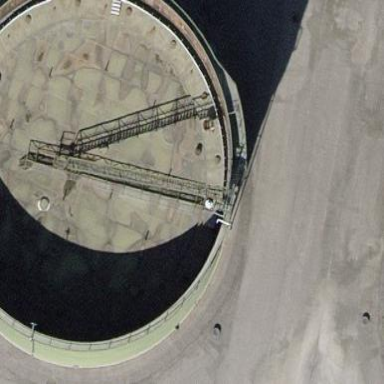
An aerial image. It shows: Industrial building housing storage tank.